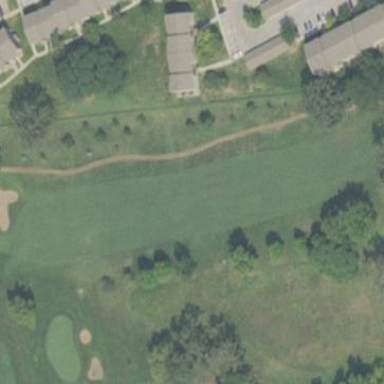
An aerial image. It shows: Grassy area designated as golf fairway.